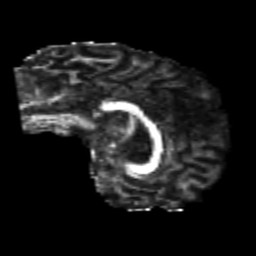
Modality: FA
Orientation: sagittal
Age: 22
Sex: female
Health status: healthy
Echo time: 0.074 s